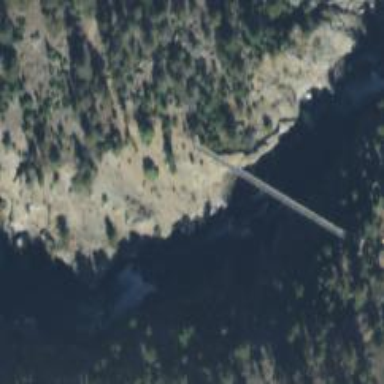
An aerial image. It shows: Path on suspension bridge.